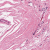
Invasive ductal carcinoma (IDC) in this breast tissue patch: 0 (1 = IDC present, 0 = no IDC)